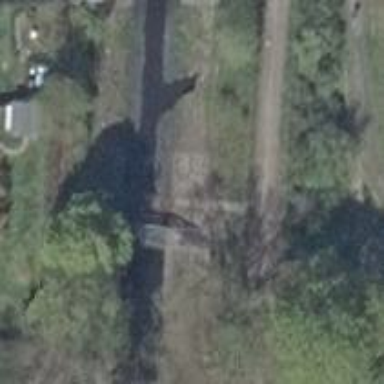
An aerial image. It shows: Footway bridge with metal surface.